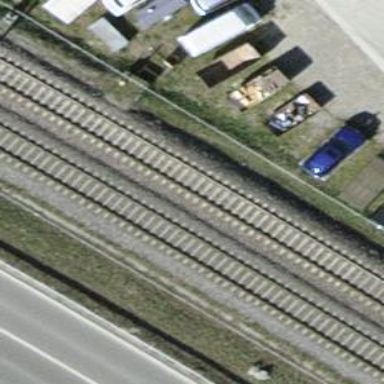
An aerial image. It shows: Single railway track with electrification through contact line.